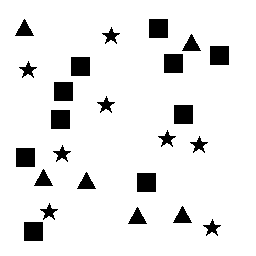
Squares: 10
Triangles: 6
Stars: 8
Total shapes: 24